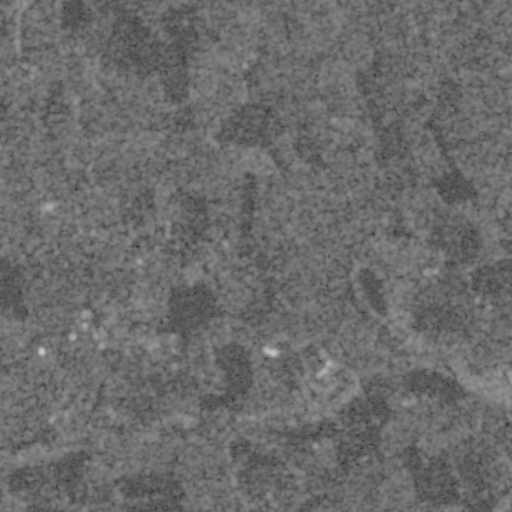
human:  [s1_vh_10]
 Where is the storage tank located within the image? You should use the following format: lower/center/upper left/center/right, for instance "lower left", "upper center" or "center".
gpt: The storage tank is located in the center left of the image.
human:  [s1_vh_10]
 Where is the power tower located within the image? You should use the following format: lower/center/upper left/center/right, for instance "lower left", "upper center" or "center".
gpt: There is no power tower in the image.

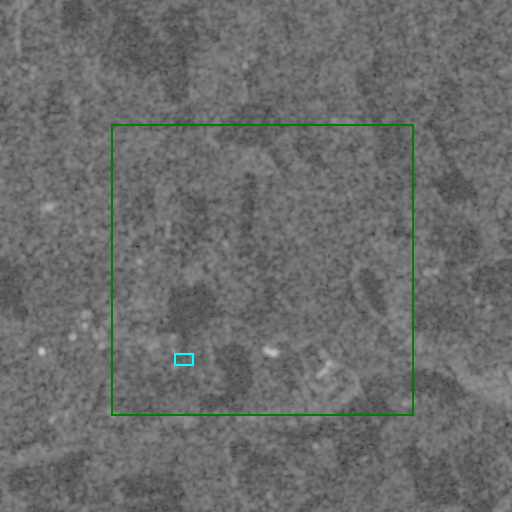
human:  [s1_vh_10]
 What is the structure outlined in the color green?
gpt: The structure outlined in green is a crop field.
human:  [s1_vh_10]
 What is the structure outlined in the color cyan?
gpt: The structure outlined in cyan is a park.
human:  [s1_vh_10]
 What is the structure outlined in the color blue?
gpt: There is no blue outline.